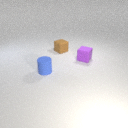
small purple rubber cube to the right of small blue rubber cylinder